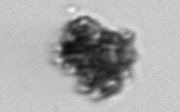
Label: detritus